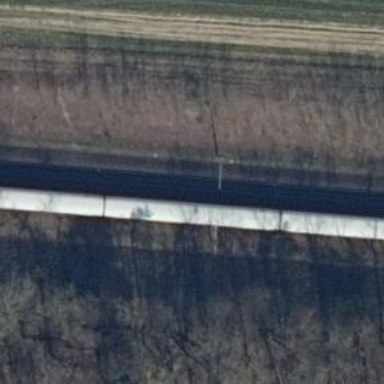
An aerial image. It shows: Milestone along the railway track with catenary mast.